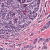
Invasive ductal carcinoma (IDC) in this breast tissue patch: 1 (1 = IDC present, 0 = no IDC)